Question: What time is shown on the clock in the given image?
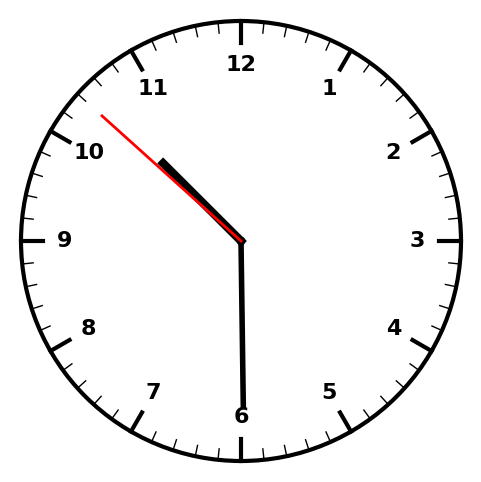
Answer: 10:29:52